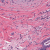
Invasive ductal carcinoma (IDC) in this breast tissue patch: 0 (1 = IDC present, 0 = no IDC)